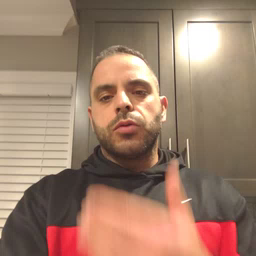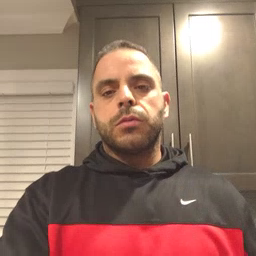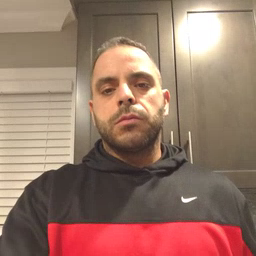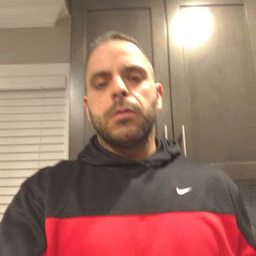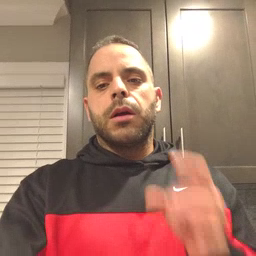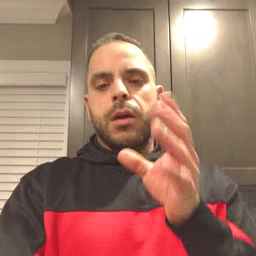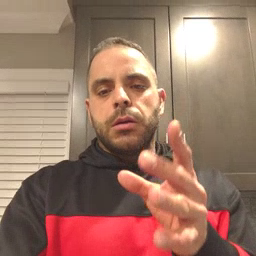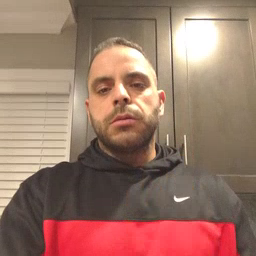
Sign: hate